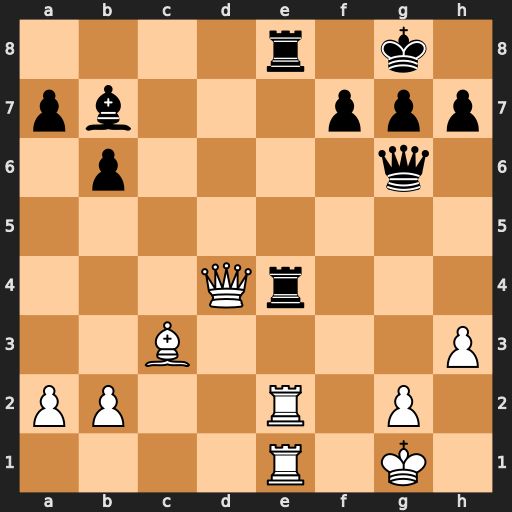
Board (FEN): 4r1k1/pb3ppp/1p4q1/8/3Qr3/2B4P/PP2R1P1/4R1K1
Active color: w
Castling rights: -
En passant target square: -
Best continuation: Rxe4 Bxe4 Rxe4